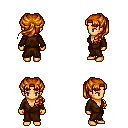
a pixel art fantasy rpg character, female body template, human, tanned skin, brown robe, magenta pants, dark blonde princess hairstyle, four views (front, back, left, right), 2x2 character sprite sheet, small pixel art, hard edges, no anti-aliasing